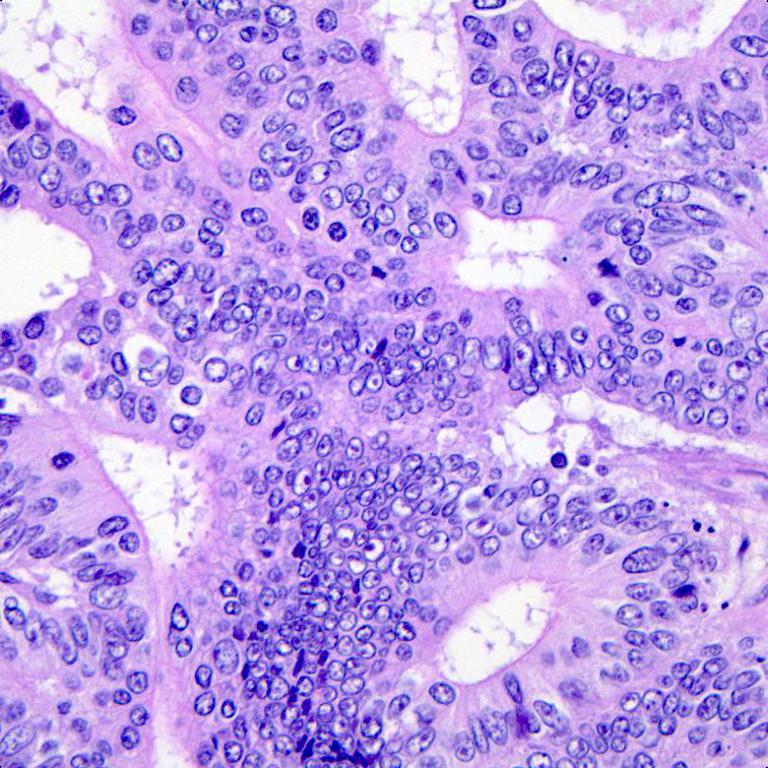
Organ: colon
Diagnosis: adenocarcinomas